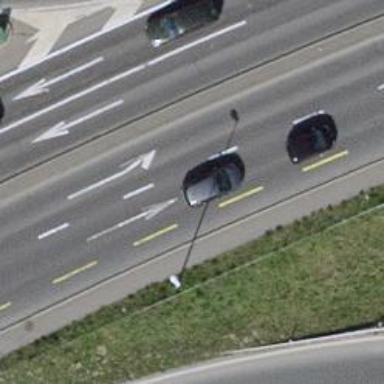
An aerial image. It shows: Asphalt sidewalk.